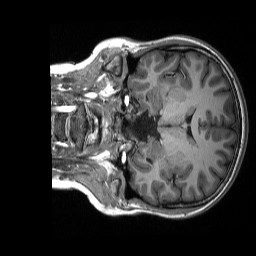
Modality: T1w
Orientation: coronal
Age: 20
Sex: female
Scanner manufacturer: siemens
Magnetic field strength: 3 T
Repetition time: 2.3 s
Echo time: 0.00298 s